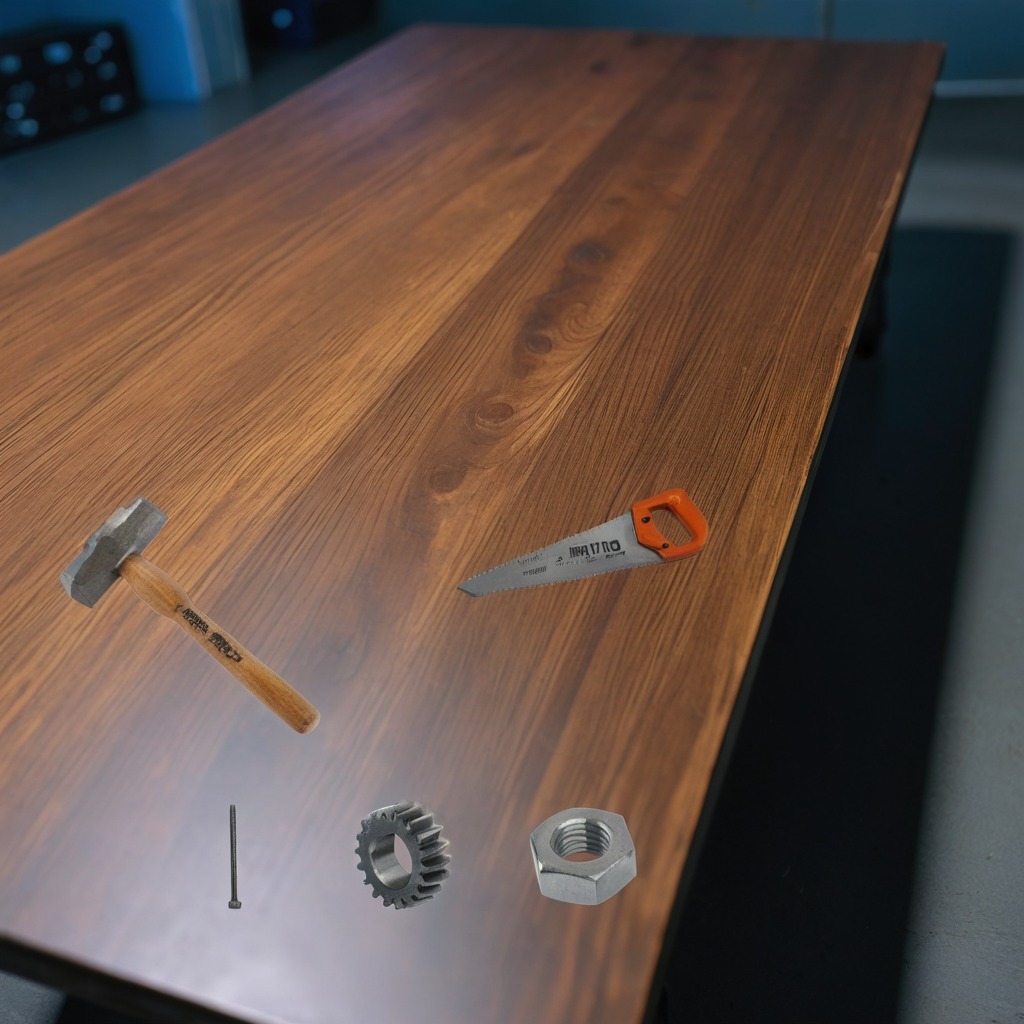
A steel gear with teeth, a hammer, an iron nail, a handheld metal saw, and a metal nut are lying on the old table.